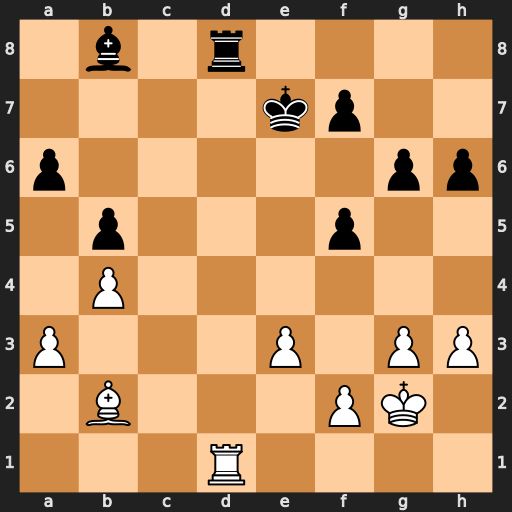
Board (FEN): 1b1r4/4kp2/p5pp/1p3p2/1P6/P3P1PP/1B3PK1/3R4
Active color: w
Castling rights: -
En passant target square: -
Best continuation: Bf6+ Kxf6 Rxd8